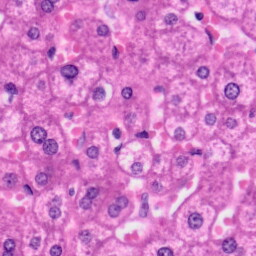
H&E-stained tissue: Liver